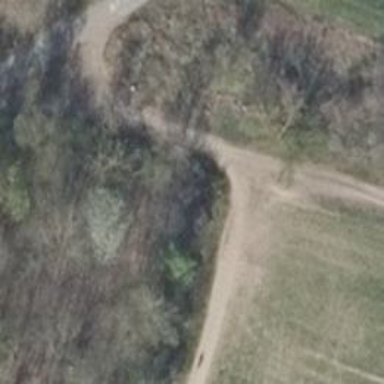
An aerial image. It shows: Dirt track road.